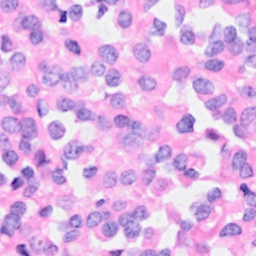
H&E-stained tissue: Breast